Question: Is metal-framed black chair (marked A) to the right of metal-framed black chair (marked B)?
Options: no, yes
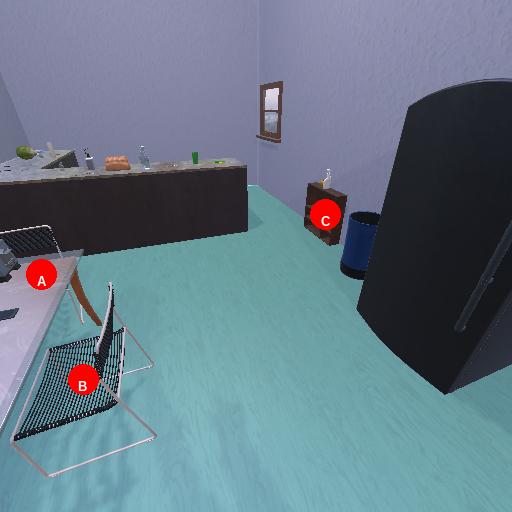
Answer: no